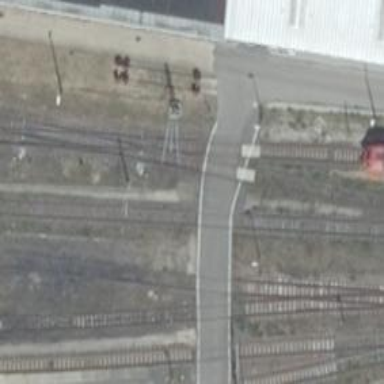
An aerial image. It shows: Railway level crossing.